Question: I should first note that I am a newbie in python/django applications but I am trying hard to learn :)
I am working/experimenting on a django project that supports login through openid providers. So I was able to login through my google account with no problems.
Recently, I decided to but at the same time I kept the current database because I dont want to lose my data,users etc. After that point, I am not able to login to the application. This is the following scenario that happens all the time:
- - - -
So, I don't know how to manage with this problem. Is there any workaround or a hack that I can do to my database that will solve this problem? When I browse to my database I find several tables that may be related:
django_authopenid_association, django_authopenid_nonce, django_authopenid_userassociation,django_authopenid_userpasswordqueu
One of the tables in my database (django_authopenid_association) contains the following data. Do you believe that If I reset anything there is going to help?

If you have any good advices/tips are more than welcome.
Thanx
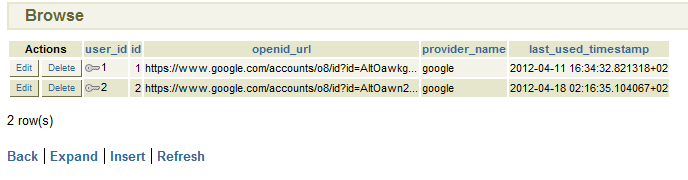
Answer: I found a solution/temp hack that worked for me. Of course, this doesn't imply that my solution is the optimal nor that I recommend this to anyone else.
What I did is to create a second account to my application using the same gmail account but having different user name. Then, I edit the new entry in the table, copy paste the value and use it for my old user (database entry 1 in the screenshot of my question).
After that, since I was able to login with my old user, I delete from the database the new user and everything seems to work smoothly until now.